Interaction volume radius: 5 \u00c5
Interaction volume height: 20 \u00c5
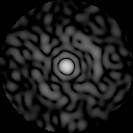
Disorder parameter: 0.8402